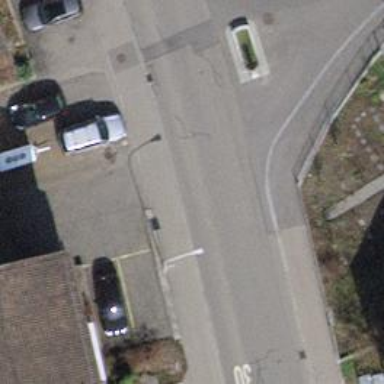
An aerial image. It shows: Kerb barrier.